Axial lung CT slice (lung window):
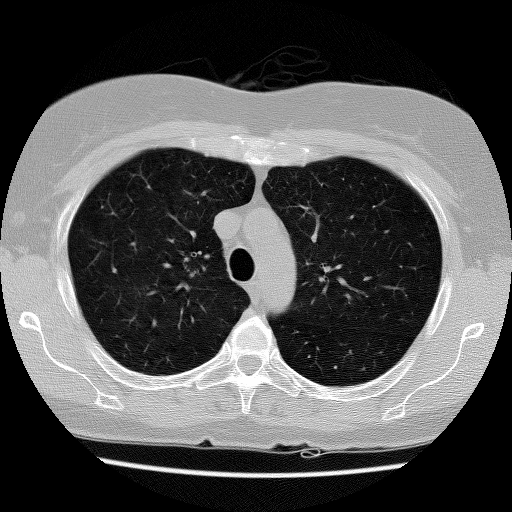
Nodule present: no